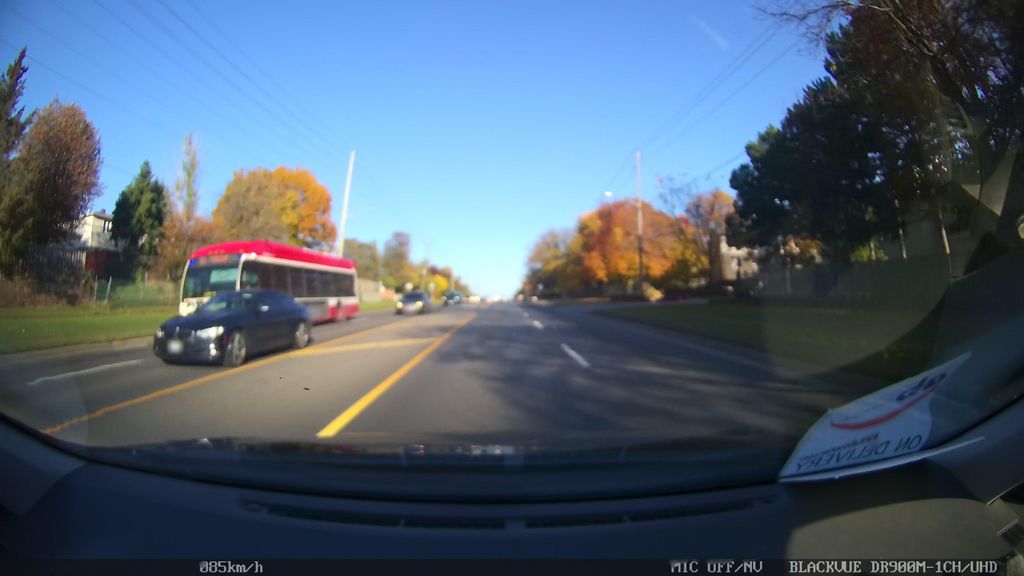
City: toronto